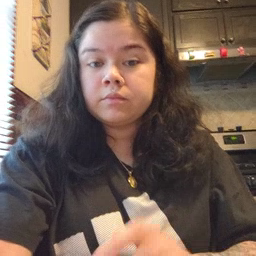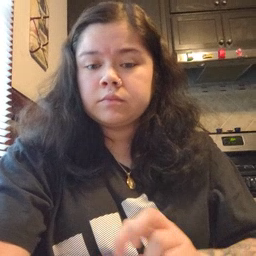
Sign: drop